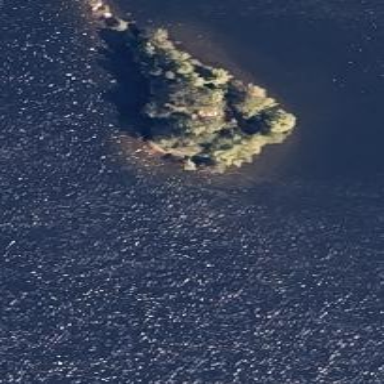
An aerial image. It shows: Islet.